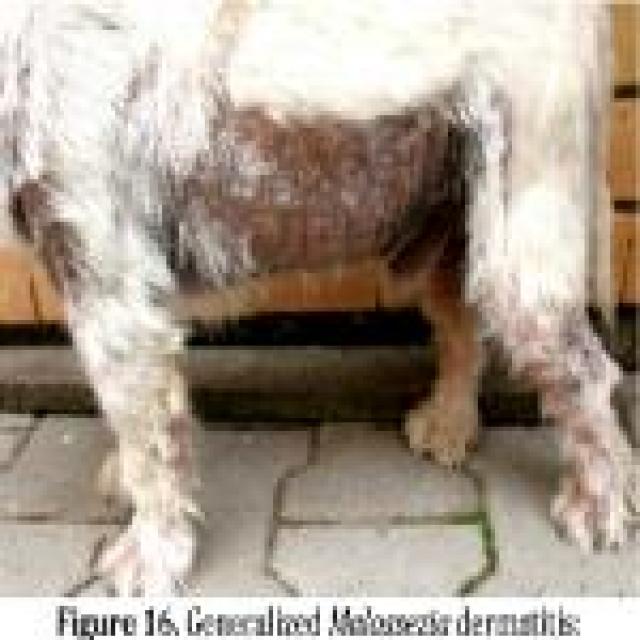
Canine fungal skin infection — characterized by alopecia, scaling, crusting, and circular lesions. Common agents include Malassezia and Candida species.